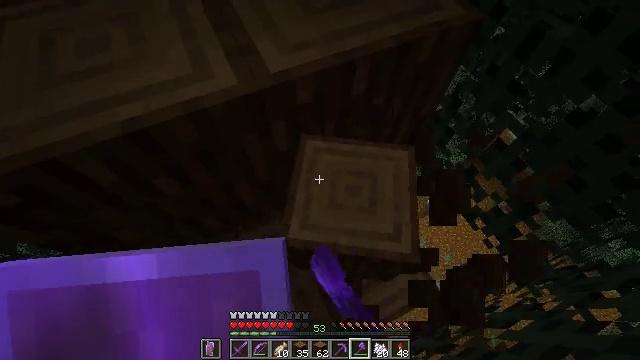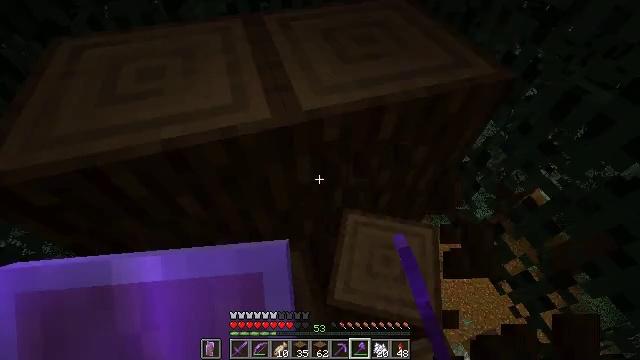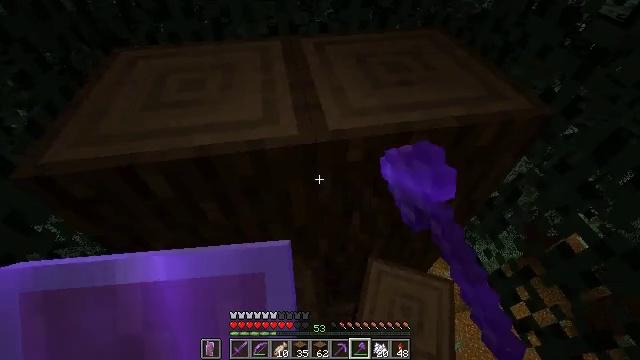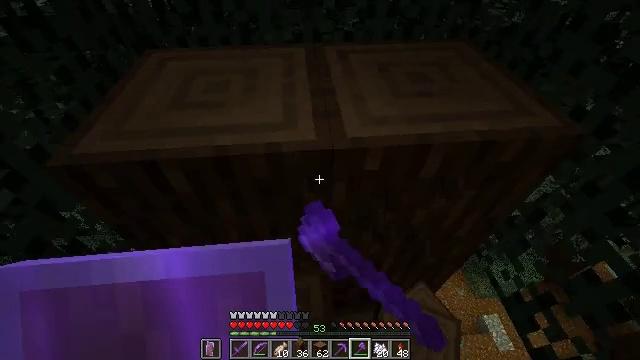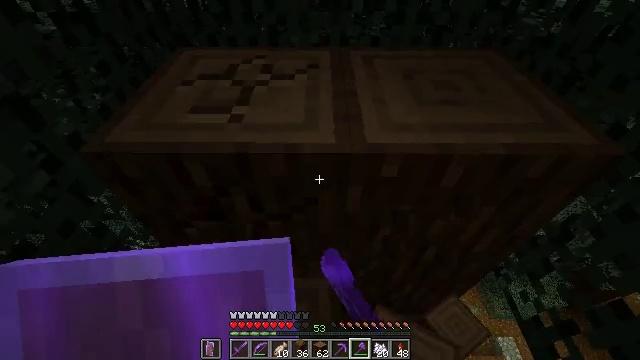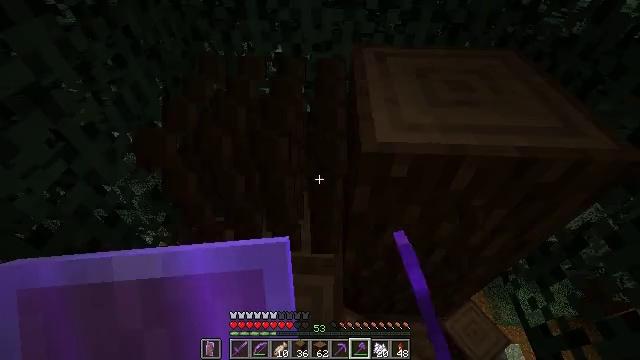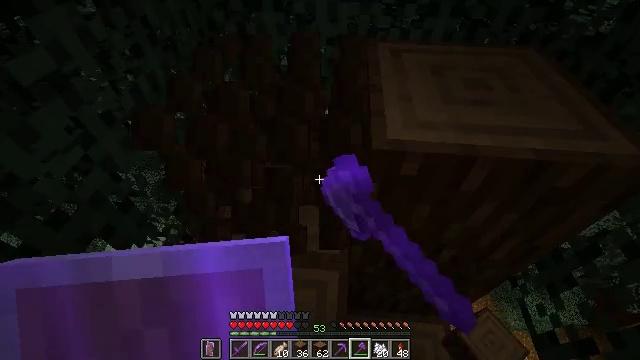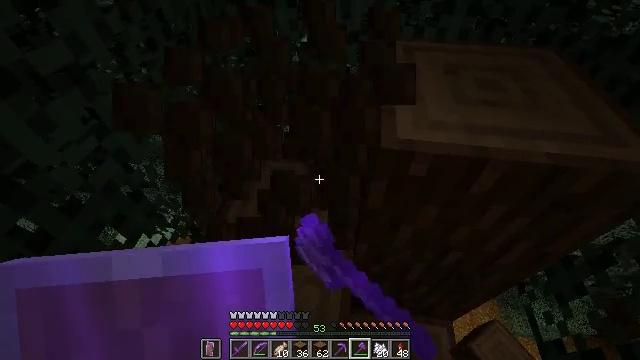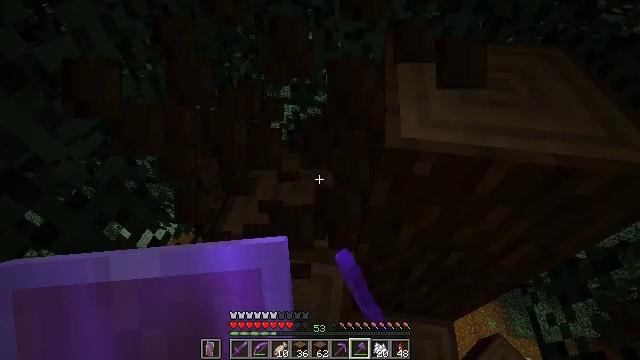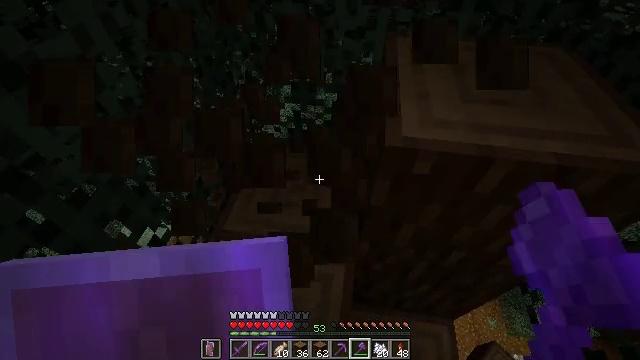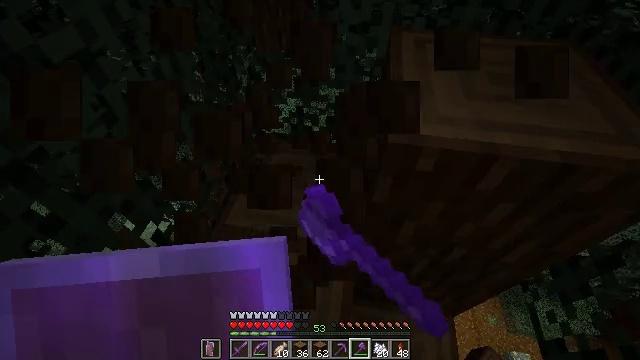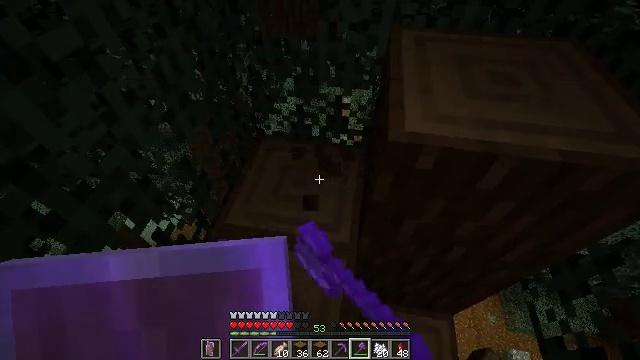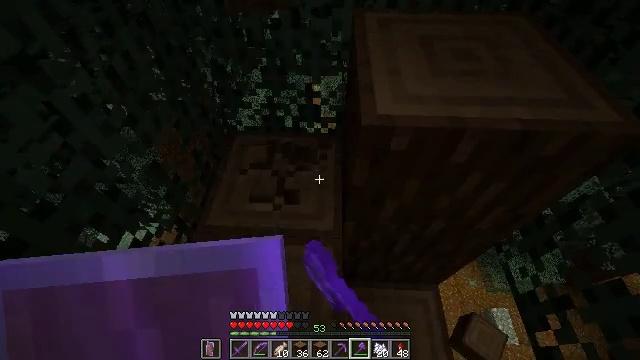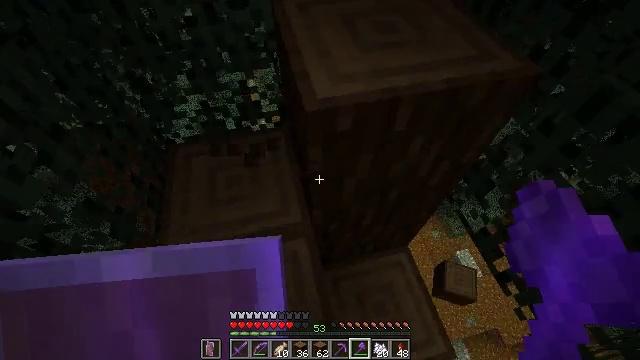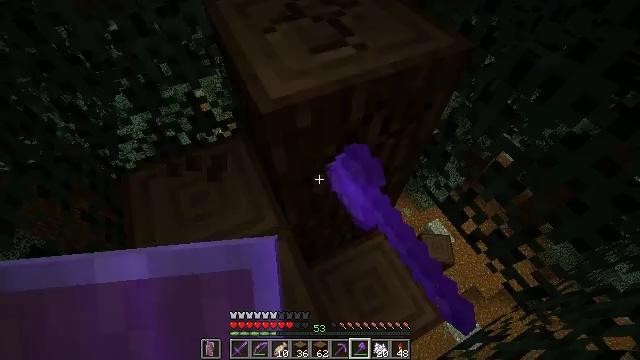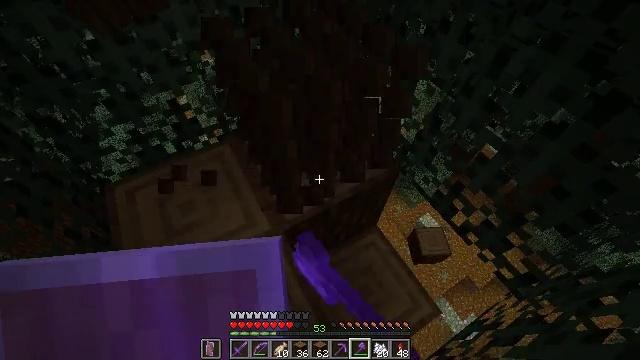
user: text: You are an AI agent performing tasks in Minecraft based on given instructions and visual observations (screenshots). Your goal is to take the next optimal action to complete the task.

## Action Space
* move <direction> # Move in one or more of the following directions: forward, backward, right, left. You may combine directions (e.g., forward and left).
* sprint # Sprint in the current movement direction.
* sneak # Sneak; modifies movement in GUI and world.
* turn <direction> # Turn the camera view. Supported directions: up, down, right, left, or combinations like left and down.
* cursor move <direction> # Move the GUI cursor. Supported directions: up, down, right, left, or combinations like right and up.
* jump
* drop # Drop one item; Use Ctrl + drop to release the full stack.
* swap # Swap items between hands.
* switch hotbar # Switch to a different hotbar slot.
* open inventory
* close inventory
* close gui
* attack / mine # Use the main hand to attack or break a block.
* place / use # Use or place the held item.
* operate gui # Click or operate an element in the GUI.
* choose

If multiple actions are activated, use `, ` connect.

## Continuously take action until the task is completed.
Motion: motion action
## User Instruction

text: Break the spruce log from the tree.
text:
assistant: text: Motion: turn left and up, attack / mine
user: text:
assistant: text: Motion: turn left and up, attack / mine
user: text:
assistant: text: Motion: turn left and up, attack / mine
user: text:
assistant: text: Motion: turn left, attack / mine
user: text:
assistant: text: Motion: turn left, attack / mine
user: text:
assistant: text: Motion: turn left and down, attack / mine
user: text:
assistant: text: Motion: turn left, attack / mine
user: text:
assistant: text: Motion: turn left, attack / mine
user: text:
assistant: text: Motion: attack / mine
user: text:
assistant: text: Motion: attack / mine
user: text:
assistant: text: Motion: attack / mine
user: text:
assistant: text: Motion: turn right and down, attack / mine
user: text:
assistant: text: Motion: turn right and down, attack / mine
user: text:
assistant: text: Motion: turn right, attack / mine
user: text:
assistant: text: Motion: turn right, attack / mine
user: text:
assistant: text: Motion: attack / mine
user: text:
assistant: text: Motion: attack / mine
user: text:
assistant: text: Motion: attack / mine
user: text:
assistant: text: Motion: turn left, attack / mine
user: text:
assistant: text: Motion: turn left, attack / mine
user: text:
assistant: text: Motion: turn left, attack / mine
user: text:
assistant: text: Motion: turn left, attack / mine
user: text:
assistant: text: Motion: turn left, attack / mine
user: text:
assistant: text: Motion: turn left and down, attack / mine
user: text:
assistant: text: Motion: turn left, attack / mine
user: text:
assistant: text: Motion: turn left, attack / mine
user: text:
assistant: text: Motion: turn left, attack / mine
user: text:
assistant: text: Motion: attack / mine
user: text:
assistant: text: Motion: attack / mine
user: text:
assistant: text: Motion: attack / mine